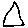
Label: triangle